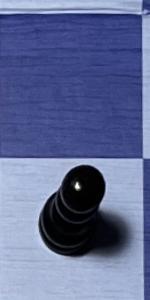
Label: Pawn_Black